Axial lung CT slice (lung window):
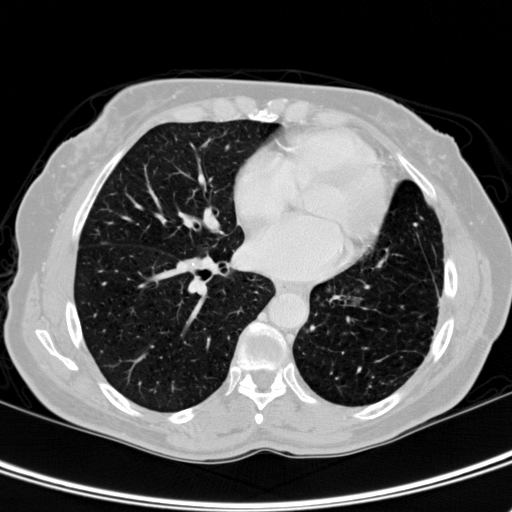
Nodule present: no